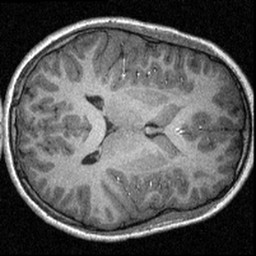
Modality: T1w
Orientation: axial
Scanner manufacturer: siemens
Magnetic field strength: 3 T
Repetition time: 1.57 s
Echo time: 0.00304 s